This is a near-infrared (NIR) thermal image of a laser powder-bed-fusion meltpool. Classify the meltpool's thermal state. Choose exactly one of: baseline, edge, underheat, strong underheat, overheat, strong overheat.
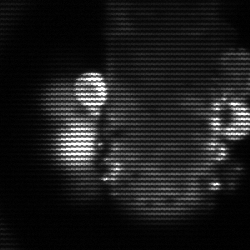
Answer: strong underheat